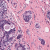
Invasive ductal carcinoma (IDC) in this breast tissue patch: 1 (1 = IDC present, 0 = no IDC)